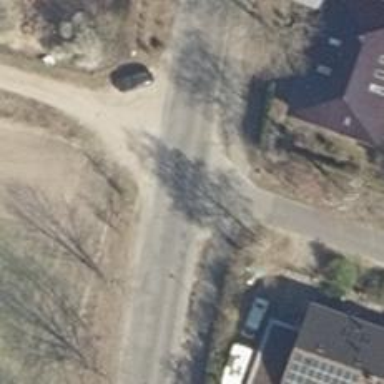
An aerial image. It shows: Paved residential road.